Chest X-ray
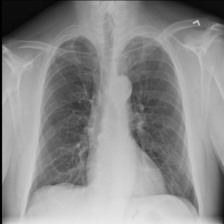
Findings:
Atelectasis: negative
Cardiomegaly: negative
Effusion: negative
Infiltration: negative
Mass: negative
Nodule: negative
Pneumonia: negative
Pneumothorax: negative
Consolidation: negative
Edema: negative
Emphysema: negative
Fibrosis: negative
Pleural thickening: negative
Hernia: negative